Interaction volume radius: 5 \u00c5
Interaction volume height: 10 \u00c5
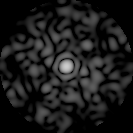
Disorder parameter: 0.7312